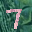
Label: 7